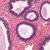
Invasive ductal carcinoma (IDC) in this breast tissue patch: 0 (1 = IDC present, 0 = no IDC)